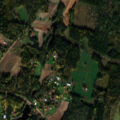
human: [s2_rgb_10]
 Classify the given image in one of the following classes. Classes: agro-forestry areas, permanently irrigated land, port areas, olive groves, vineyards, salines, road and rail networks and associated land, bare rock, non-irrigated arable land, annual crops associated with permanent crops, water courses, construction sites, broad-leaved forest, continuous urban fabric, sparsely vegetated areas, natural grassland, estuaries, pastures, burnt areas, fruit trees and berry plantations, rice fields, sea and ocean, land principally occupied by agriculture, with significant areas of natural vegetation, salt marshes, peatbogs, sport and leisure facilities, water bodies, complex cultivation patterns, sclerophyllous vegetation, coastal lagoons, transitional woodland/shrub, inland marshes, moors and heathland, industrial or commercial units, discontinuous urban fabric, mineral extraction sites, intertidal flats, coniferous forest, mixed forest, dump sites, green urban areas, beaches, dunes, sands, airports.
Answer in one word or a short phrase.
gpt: sport and leisure facilities, non-irrigated arable land, land principally occupied by agriculture, with significant areas of natural vegetation, coniferous forest, mixed forest, transitional woodland/shrub